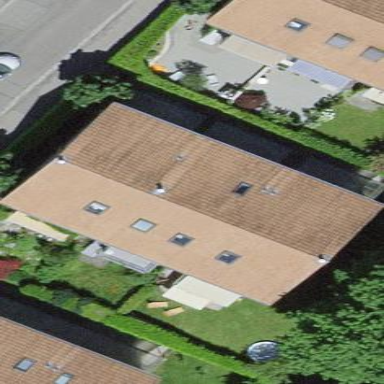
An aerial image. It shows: House with gabled roof oriented across.